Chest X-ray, PA view. Patient: 42 years old, sex F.
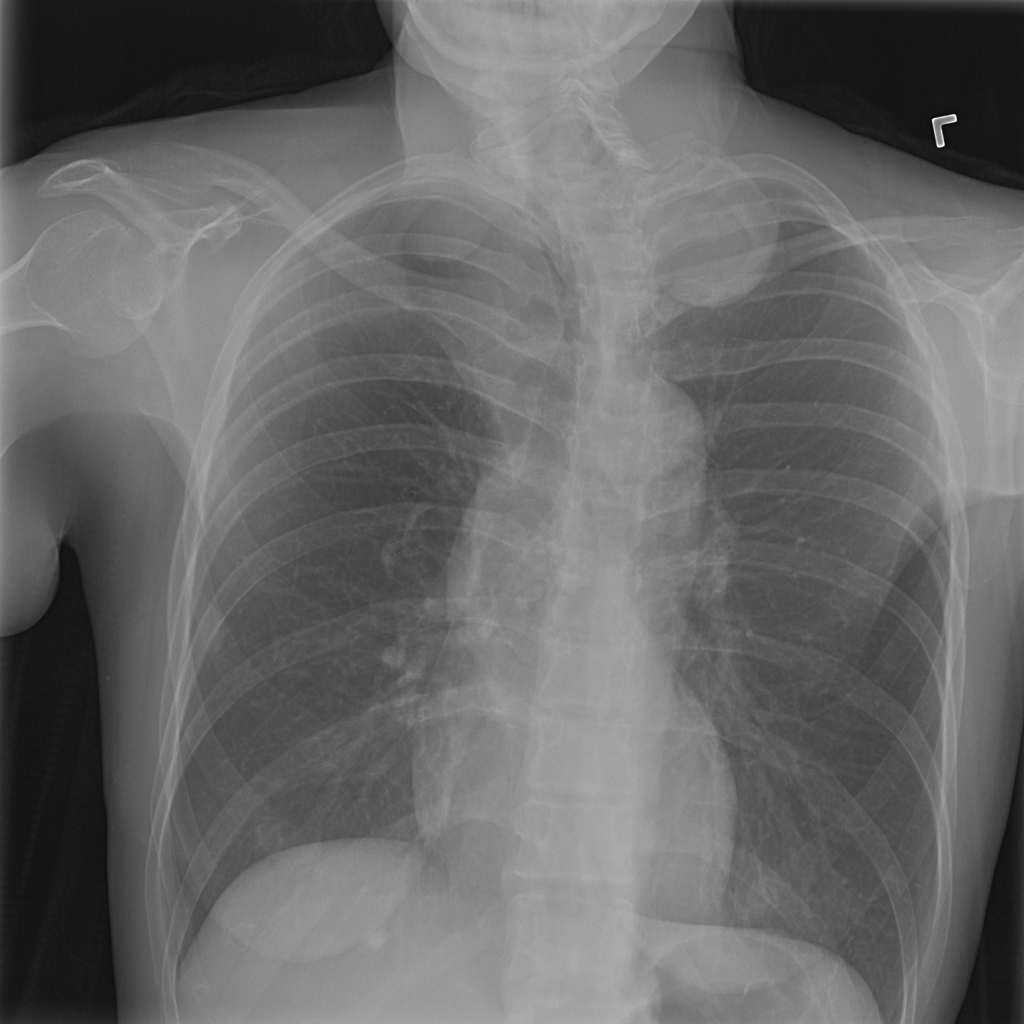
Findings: Infiltration